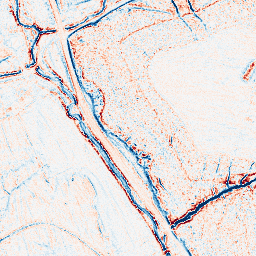
Category: edge_preserving
Decomposition family: anisotropic_diffusion
Decomposition parameters: iterations: 20
kappa: 50
gamma: 0.05
Upsampling method: quintic
Upsampling parameters: scale: 4
Upsampling scale: 4